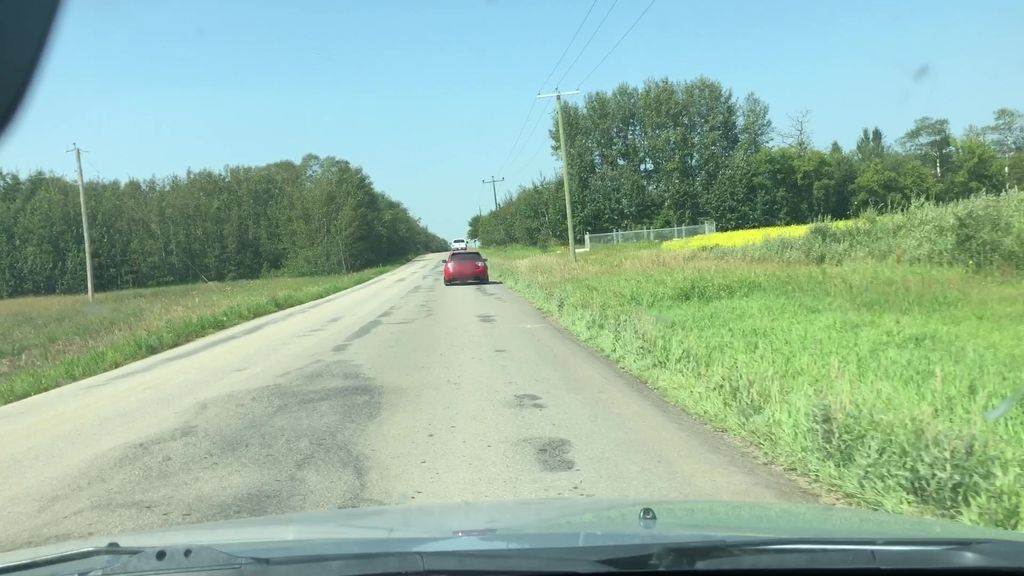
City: edmonton